Question: I am newbie to laravel. I am using laravel 5.3 on localhost and i am posting data to controller function using ajax post request. I have integrated the CSRF token like this
inside the head section of master template
'''
<meta name="csrf-token" content="{{ csrf_token() }}">
'''
The after including jquery i add this script
'''
<script type="text/javascript">
$( document ).ready(function() {
$.ajaxSetup({
headers: {
'X-CSRF-TOKEN': $('meta[name="csrf-token"]').attr('content')
}
});
console.log($('meta[name="csrf-token"]').attr('content'));
});
</script>
'''
i am sending data on button click like this
'''
$.ajax({
type: "POST",
url: './add_to_cart',
data: {id:prod_id,name: name,price:price},
success: function( msg ) {
}
});
'''
the first call goes right ,no error. But after the first call each call return error
TokenMismatchException in VerifyCsrfToken.php line 67:
Here is the error screenshot:

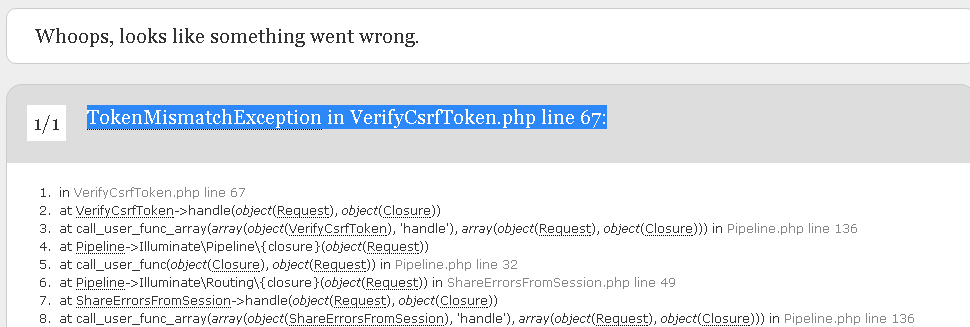
Answer: After carefully reviewing my code .I found this piece of code was doing this.
Session::flush(); after removing this issue solved.
Thanks all for their effort specially @Naveen Kumar